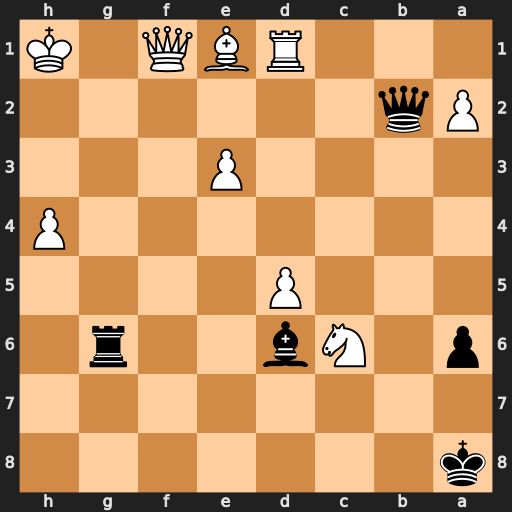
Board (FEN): k7/8/p1Nb2r1/3P4/7P/4P3/Pq6/3RBQ1K
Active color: b
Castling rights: -
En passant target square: -
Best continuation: Qh2#